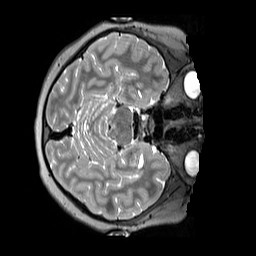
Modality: T2w
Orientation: axial
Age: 10
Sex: female
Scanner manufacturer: siemens
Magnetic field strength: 3 T
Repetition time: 3.2 s
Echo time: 0.408 s